The image is the raw acceleration waveform (amplitude versus time) of a rotating-machine vibration signal. Classify the rotor condition as one of: normal, misalignment, unbalance, looseness.
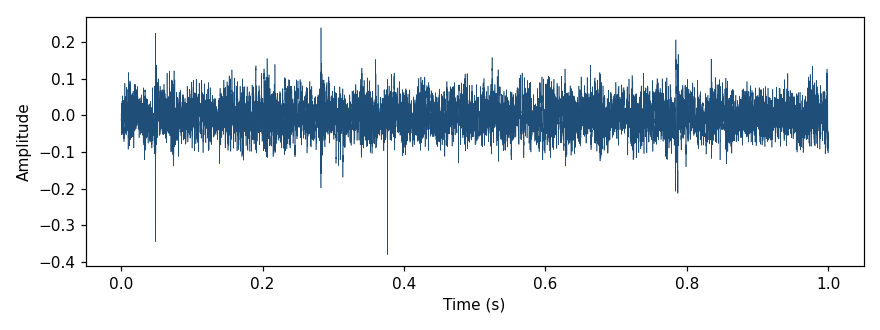
Answer: unbalance